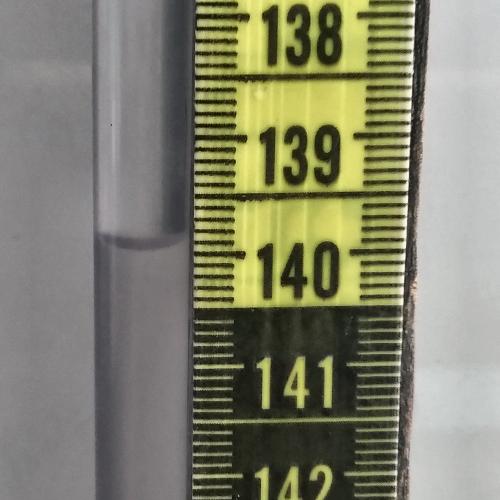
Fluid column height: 139.9 cm